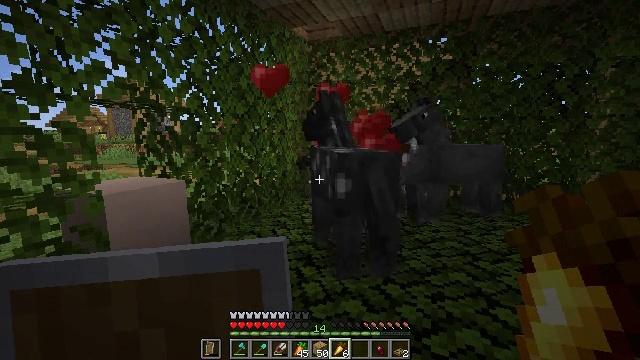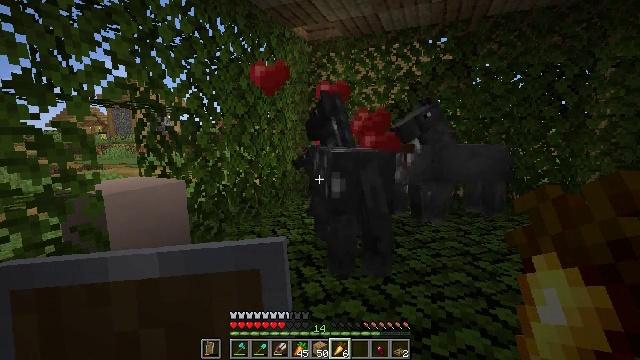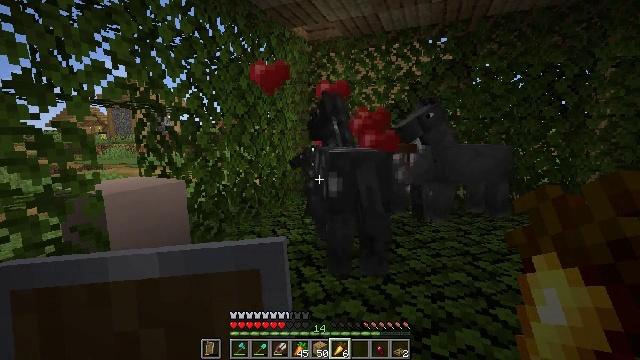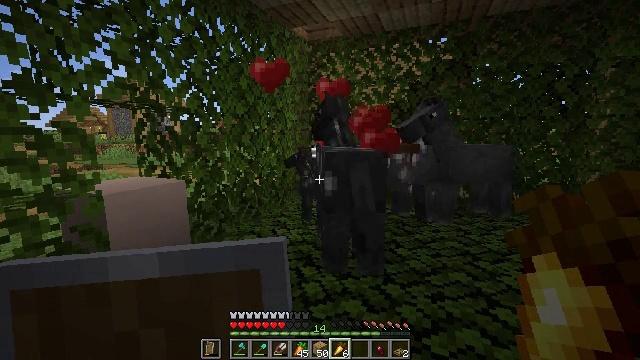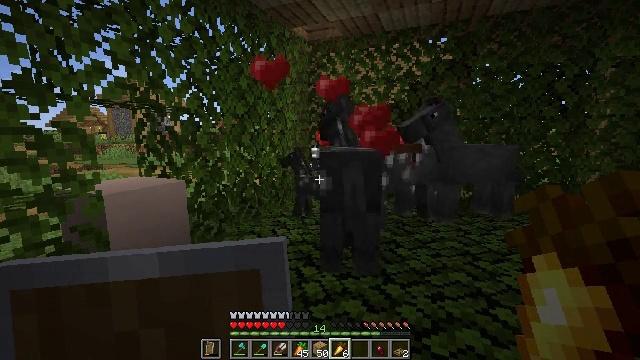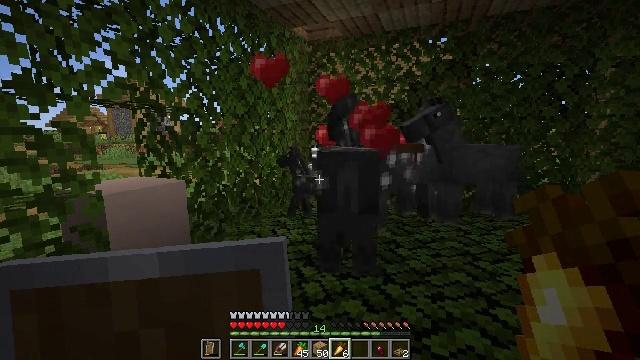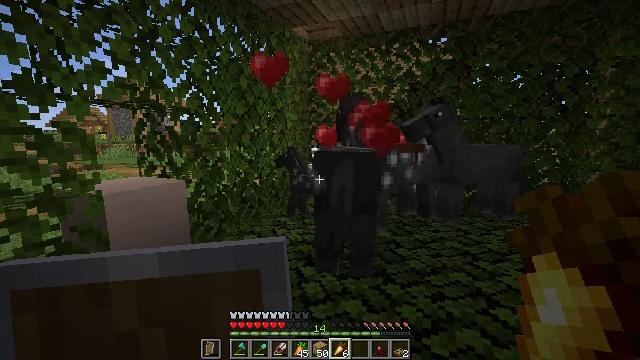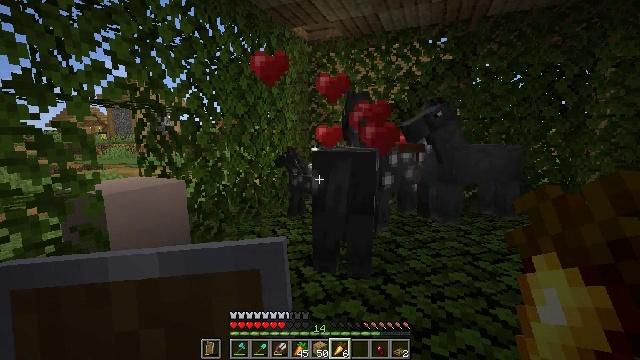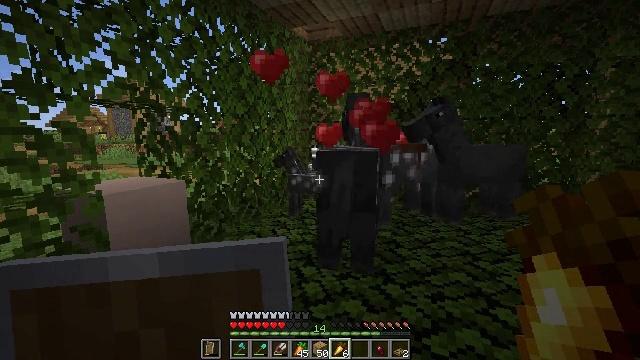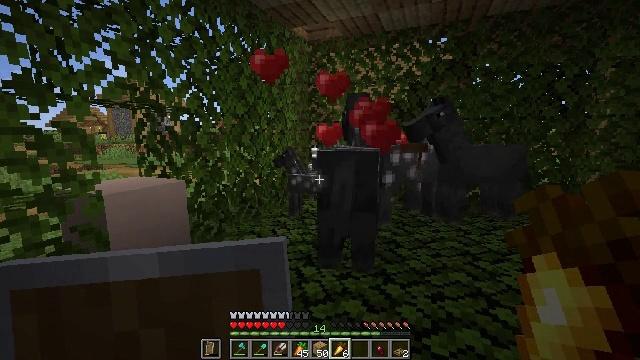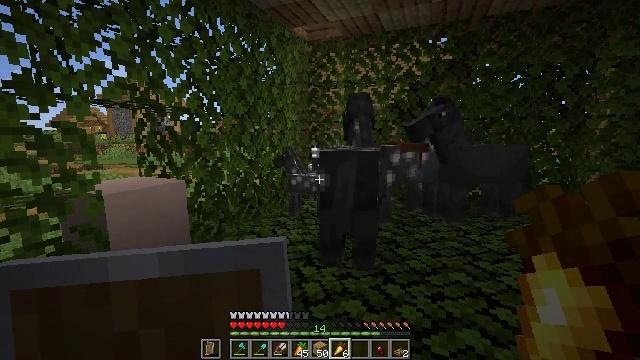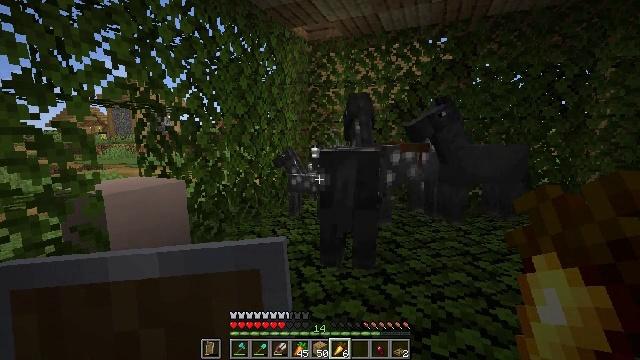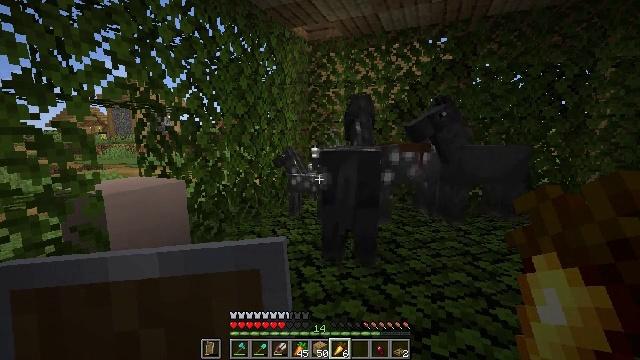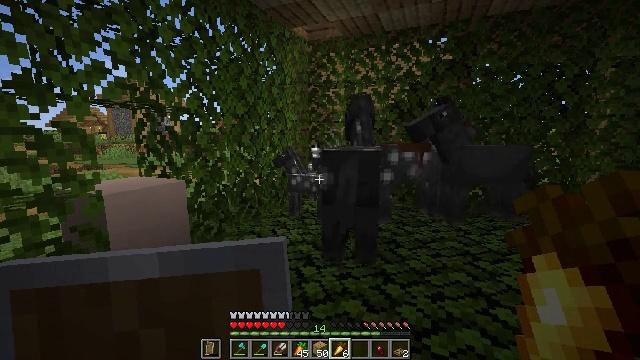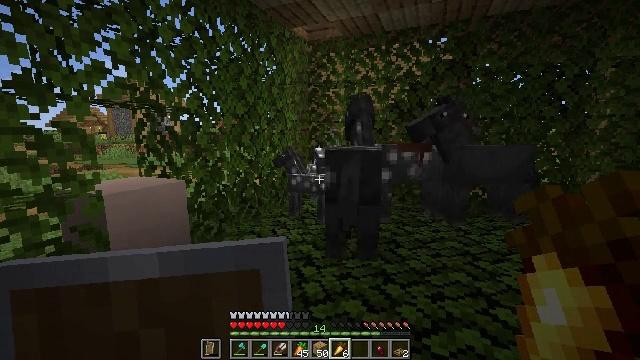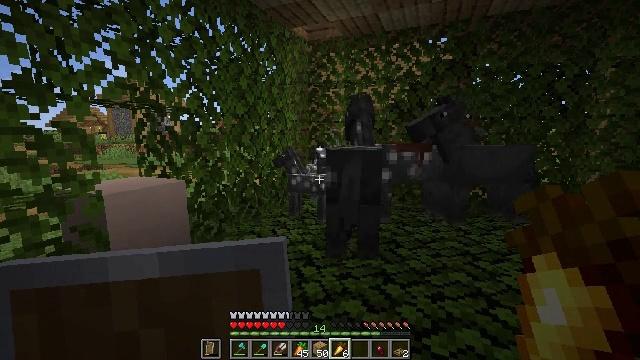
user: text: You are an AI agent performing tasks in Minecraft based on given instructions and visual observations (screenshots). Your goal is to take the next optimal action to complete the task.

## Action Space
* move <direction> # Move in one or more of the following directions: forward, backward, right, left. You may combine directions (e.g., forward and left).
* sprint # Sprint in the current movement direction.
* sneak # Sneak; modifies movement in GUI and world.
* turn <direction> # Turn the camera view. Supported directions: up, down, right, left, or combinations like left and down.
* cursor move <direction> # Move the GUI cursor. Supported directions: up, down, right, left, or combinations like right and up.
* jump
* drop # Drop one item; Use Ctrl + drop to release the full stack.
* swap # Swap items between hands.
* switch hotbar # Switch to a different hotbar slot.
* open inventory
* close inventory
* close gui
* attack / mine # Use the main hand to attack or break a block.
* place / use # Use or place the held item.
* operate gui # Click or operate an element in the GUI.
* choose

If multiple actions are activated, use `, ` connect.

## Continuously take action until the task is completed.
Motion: motion action
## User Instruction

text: Mine the white terracotta.
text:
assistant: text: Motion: no_op
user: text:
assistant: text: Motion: no_op
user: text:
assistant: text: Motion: no_op
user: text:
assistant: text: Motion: no_op
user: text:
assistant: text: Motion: no_op
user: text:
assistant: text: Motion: no_op
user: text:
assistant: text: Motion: no_op
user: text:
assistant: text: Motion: no_op
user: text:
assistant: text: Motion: no_op
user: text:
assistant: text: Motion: no_op
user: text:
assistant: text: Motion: no_op
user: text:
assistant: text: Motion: no_op
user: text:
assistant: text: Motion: no_op
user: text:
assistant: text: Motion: no_op
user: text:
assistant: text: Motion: no_op
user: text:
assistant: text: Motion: no_op
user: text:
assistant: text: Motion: no_op
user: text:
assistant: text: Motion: no_op
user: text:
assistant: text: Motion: no_op
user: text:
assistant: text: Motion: no_op
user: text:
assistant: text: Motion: no_op
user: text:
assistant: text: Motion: no_op
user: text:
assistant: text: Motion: no_op
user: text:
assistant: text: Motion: no_op
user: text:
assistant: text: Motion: no_op
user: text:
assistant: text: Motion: no_op
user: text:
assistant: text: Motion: move left
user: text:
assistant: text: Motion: move left
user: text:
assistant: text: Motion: move left
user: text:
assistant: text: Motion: no_op